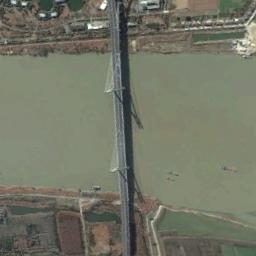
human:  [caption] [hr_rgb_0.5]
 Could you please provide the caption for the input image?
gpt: The two bridges intersect on the river bank .

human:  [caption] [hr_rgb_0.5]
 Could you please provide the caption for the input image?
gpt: A bridge connects the land on both sides of the green river  There are white supports on the bridge and green farmland on the land .

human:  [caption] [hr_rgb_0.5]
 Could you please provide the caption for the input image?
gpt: A bridge built on a dark green river and the farmland on the other side of the river .

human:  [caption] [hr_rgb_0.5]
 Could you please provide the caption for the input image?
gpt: There is a bridge over the river between some buildings and farmlands .

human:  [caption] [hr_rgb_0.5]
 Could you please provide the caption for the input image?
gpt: A river is under the bridge .